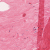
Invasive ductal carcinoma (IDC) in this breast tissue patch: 0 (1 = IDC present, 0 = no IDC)